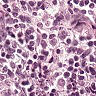
Metastatic tissue present: no